Interaction volume radius: 5 \u00c5
Interaction volume height: 25 \u00c5
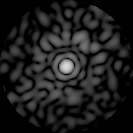
Disorder parameter: 0.8117